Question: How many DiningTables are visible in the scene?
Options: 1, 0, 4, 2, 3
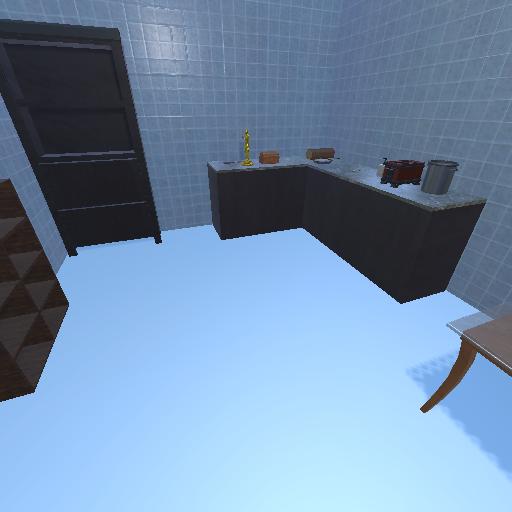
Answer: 1